Question: I want to count only the vignette area of this image , like i have the image <URL>
How I can count or iterate/pass through only in the area where vignette is applied and leave the other area ? I only want to apply the algorithm on the area where vignette is applied , I tried it like give scalar to red color and extract area where it found the red color but its not working like not giving the results because color become lighter when coming towards centre of the image.
The <URL>darkens the corners and edges by multiplying the image intensity with the following mask:

This is the original image <URL>
I want to 'blending overlay' the '**only vignette part of** vignette image' with the 'original image'
Here is my code for blending overlay
'''
void blending_overlay(Mat& img1 , Mat& img2 , Mat& out)
{
Mat result(img1.size(), CV_32FC3);
for(int i = 0; i < img1.size().height; ++i){
for(int j = 0; j < img1.size().width; ++j){
for (int c=0 ; c<img1.channels();c++){
float target = (float)img1.at<uchar>(i, 3*j+c)/255. ;
float blend = (float)img2.at<uchar>(i, 3*j+c)/255. ;
if(target > 0.5){
result.at<float>(i, 3*j+c) = ((1 - (1-2*(target-0.5)) * (1-blend)));
}
else{
result.at<float>(i, 3*j+c) = ((2*target) * blend);
}
}
}
}
result.convertTo(out,CV_8UC3,255);
}
int main( int argc, char** argv )
{
Mat Img1=imread("D:\Vig.png",-1); // the vignete in the question
Mat Img2=imread("D:\i.png"); // the iamge in the question
cv::resize(Img1,Img1,Img2.size());
Img1.convertTo(Img1,CV_32FC4,1.0/255.0);
Img2.convertTo(Img2,CV_32FC3,1.0/255.0);
vector<Mat> ch;
split(Img1,ch);
Mat mask = ch[3].clone(); // here's the vignette
ch.resize(3);
Mat I1,I2,result;
cv::multiply(mask,ch[0],ch[0]);
cv::multiply(mask,ch[1],ch[1]);
cv::multiply(mask,ch[2],ch[2]);
merge(ch,I1);
vector<Mat> ch2(3);
split(Img2, ch2);
cv::multiply(1.0-mask,ch2[0],ch2[0]);
cv::multiply(1.0-mask,ch2[1],ch2[1]);
cv::multiply(1.0-mask,ch2[2],ch2[2]);
merge(ch2,I2);
I1.convertTo(I1,CV_8UC3,255);
I2.convertTo(I2,CV_8UC3,255);
result=I1+I2; // The image with the vignette in the question
result.convertTo(result,CV_8UC4,255);
Mat result2;
Mat mask2;
Mat image = imread ("D:\i.png"); // image in the question
blending_overlay(image,result,result2,mask2);
imshow("Image",result2);
waitKey(0);
}
'''
It works for blending vignette image with the original image but I only want to blend the vignette part from vignette image with the original image
<URL>
The result i am getting is <URL>
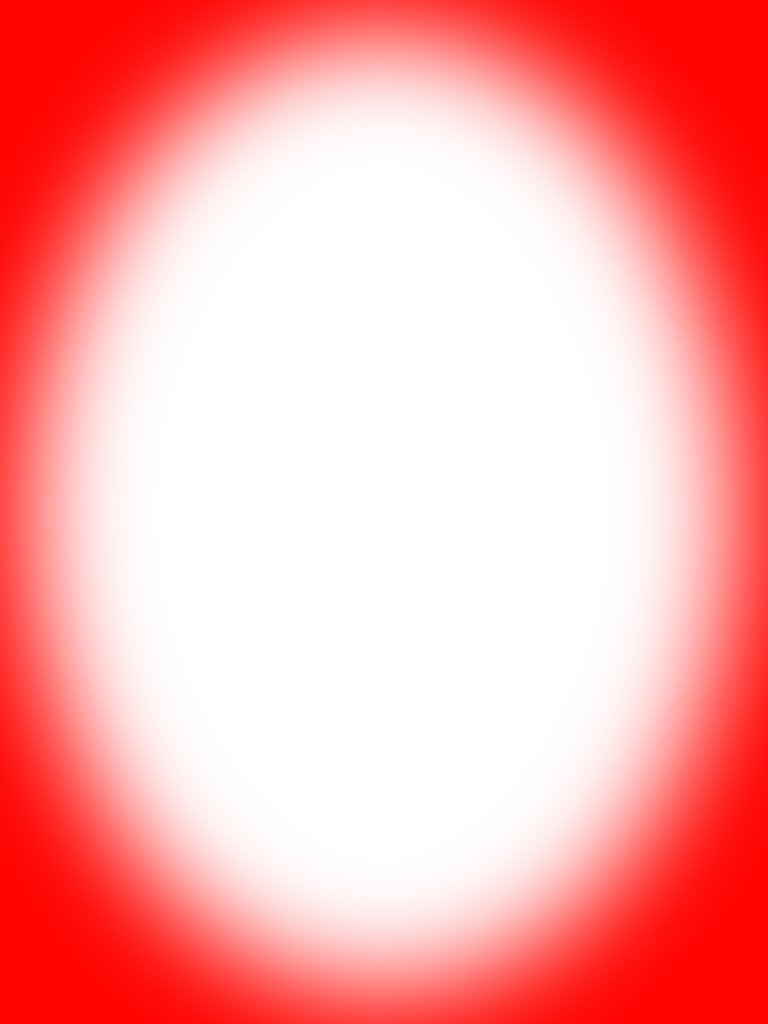
Answer: You have a couple of mistakes.
Firstly you seem to be blending using the color to choose between the screen and multiply blends, but you should use the intensity. I think photoshop might do the blend in hsv colorspace, but in this case rgb seems to work as longs as you use L=(r+g+b)/3 for the intensity.
Also your code was blending the image with and alpha blend of the vignette and the image (did the code in you question match the image generated in your question?). Instead you want a "mask" that equals the vignette in the areas where you want the vignette applied, and equals 0.5 in areas where you don't want it applied.
So I take the vignette you provided (far left) which has an alpha channel (2nd from left) and
do an alpha blend with gray (second from right) to get an image to use as the top image in a blend overlay (far right). Where the top image is gray, when is blended with the other image, the bottom will show though unchanged. This is so because in these two lines of code:
'''
_result[j][c] = ((1 - (1 - 2 * (target - 0.5)) * (1 - blend)));
_result[j][c] = 2 * target * blend;
'''
if blend = 0.5, it works out that result is set to target.
'''
Vignette Alpha Gray Blend Image (top)
'''

I have included the image generated, and the code to do it below. The required image is shown on left, and the generated image is shown on the right. As far as I can see they are the same.
An improvement in accuracy could be obtained by not converting to 'CV_UC3' in the middle, but passing 'FC3' arguments in 'blend_overlay()'.
'''
Required Generated
'''

'''
#include <opencv2/core/core.hpp>
#include <opencv2/highgui/highgui.hpp>
#include <opencv2/imgproc/imgproc.hpp>
#include <iostream> // std::cout
#include <vector> // std::vector
using namespace std;
using namespace cv;
void blending_overlay2(Mat& bot, Mat& top, Mat& out)
{
Mat result(bot.size(), CV_32FC3);
// Extract the calculate I = (r + g + b) / 3
Mat botf;
bot.convertTo(botf, CV_32FC3, 1.0 / 255.0);
std::vector<cv::Mat> planes(3);
cv::split(botf, planes);
cv::Mat intensity_f((planes[0] + planes[1] + planes[2]) / 3.0f);
cv::Mat L;
intensity_f.convertTo(L, CV_8UC1, 255.0);
//cv::imshow("L", L);
for(int i = 0; i < bot.size().height; ++i)
{
// get pointers to each row
cv::Vec3b* _bot = bot.ptr<cv::Vec3b>(i);
cv::Vec3b* _top = top.ptr<cv::Vec3b>(i);
cv::Vec3f* _result = result.ptr<cv::Vec3f>(i);
uchar* _L = L.ptr<uchar>(i);
// now scan the row
for(int j = 0; j < bot.size().width; ++j)
{
for (int c=0; c < bot.channels(); c++)
{
float target = float(_bot[j][c]) / 255.0f;
float blend = float(_top[j][c]) / 255.0f;
if(_L [j] > 128)
{
_result[j][c] = 2 * (blend + target - target * blend) - 1;
// Why isn't the below line simplified like above?
//_result[j][c] = ((1 - (1 - 2 * (target - 0.5)) * (1 - blend)));
}
else
{
_result[j][c] = 2 * target * blend;
}
}
}
}
result.convertTo(out, CV_8UC3, 255);
}
int main( int argc, char** argv )
{
Mat Img1=cv::imread("kqw0D.png",-1); // the vignete in the question
Mat Img2=cv::imread("i.png"); // the iamge in the question
Mat image = Img2.clone();
cv::resize(Img1,Img1,Img2.size());
Img1.convertTo(Img1,CV_32FC4,1.0/255.0);
Img2.convertTo(Img2,CV_32FC3,1.0/255.0);
// split off the alpha channel from the vignette
vector<Mat> ch;
split(Img1,ch);
Mat alpha = ch[3].clone(); // here's the vignette
Mat alpha_u;
alpha.convertTo(alpha_u,CV_8UC1,255);
imshow("alpha",alpha);
// drop the alpha channel from vignette
ch.resize(3);
// pre-mutiply each color channel by the alpha
// and merge premultiplied color channels into 3 channel vignette I1
Mat I1;
cv::multiply(alpha, ch[0], ch[0]);
cv::multiply(alpha, ch[1], ch[1]);
cv::multiply(alpha, ch[2], ch[2]);
merge(ch, I1);
// Now make the vignette = 0.5 in areas where it should not be "applied"
Mat I2;
vector<Mat> ch2;
cv::Mat half = cv::Mat::ones(Img2.rows, Img2.cols, CV_32FC1) * 0.5;
cv::multiply(1.0f - alpha, half, half);
ch2.push_back(half);
ch2.push_back(half);
ch2.push_back(half);
//split(Img2, ch2);
//cv::multiply(1.0f - alpha, ch2[0], ch2[0]);
//cv::multiply(1.0f - alpha, ch2[1], ch2[1]);
//cv::multiply(1.0f - alpha, ch2[2], ch2[2]);
merge(ch2, I2);
// result = alpha * vignette + (1 - alpha) * gray;
Mat top;
top=I1+I2;
// make I1 8 bit images again
I1.convertTo(I1,CV_8UC3,255);
I2.convertTo(I2,CV_8UC3,255);
top.convertTo(top,CV_8UC3,255);
//imshow("I1",I1);
//imshow("I2",I2);
//imshow("top",top);
Mat result2;
blending_overlay2(image,top, result2);
imshow("Voila!", result2);
imwrite("voila.png", result2);
waitKey(0);
}
'''